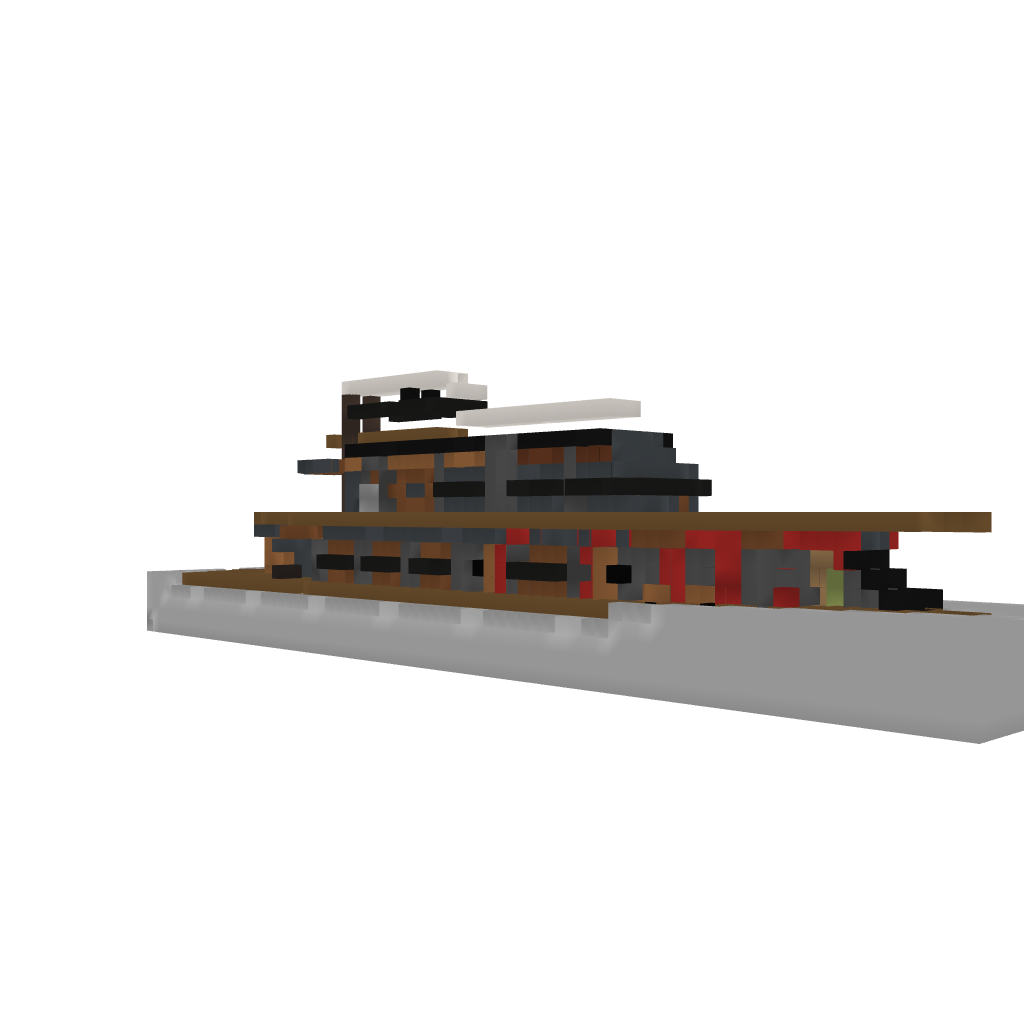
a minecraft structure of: Yatch (w/ water)